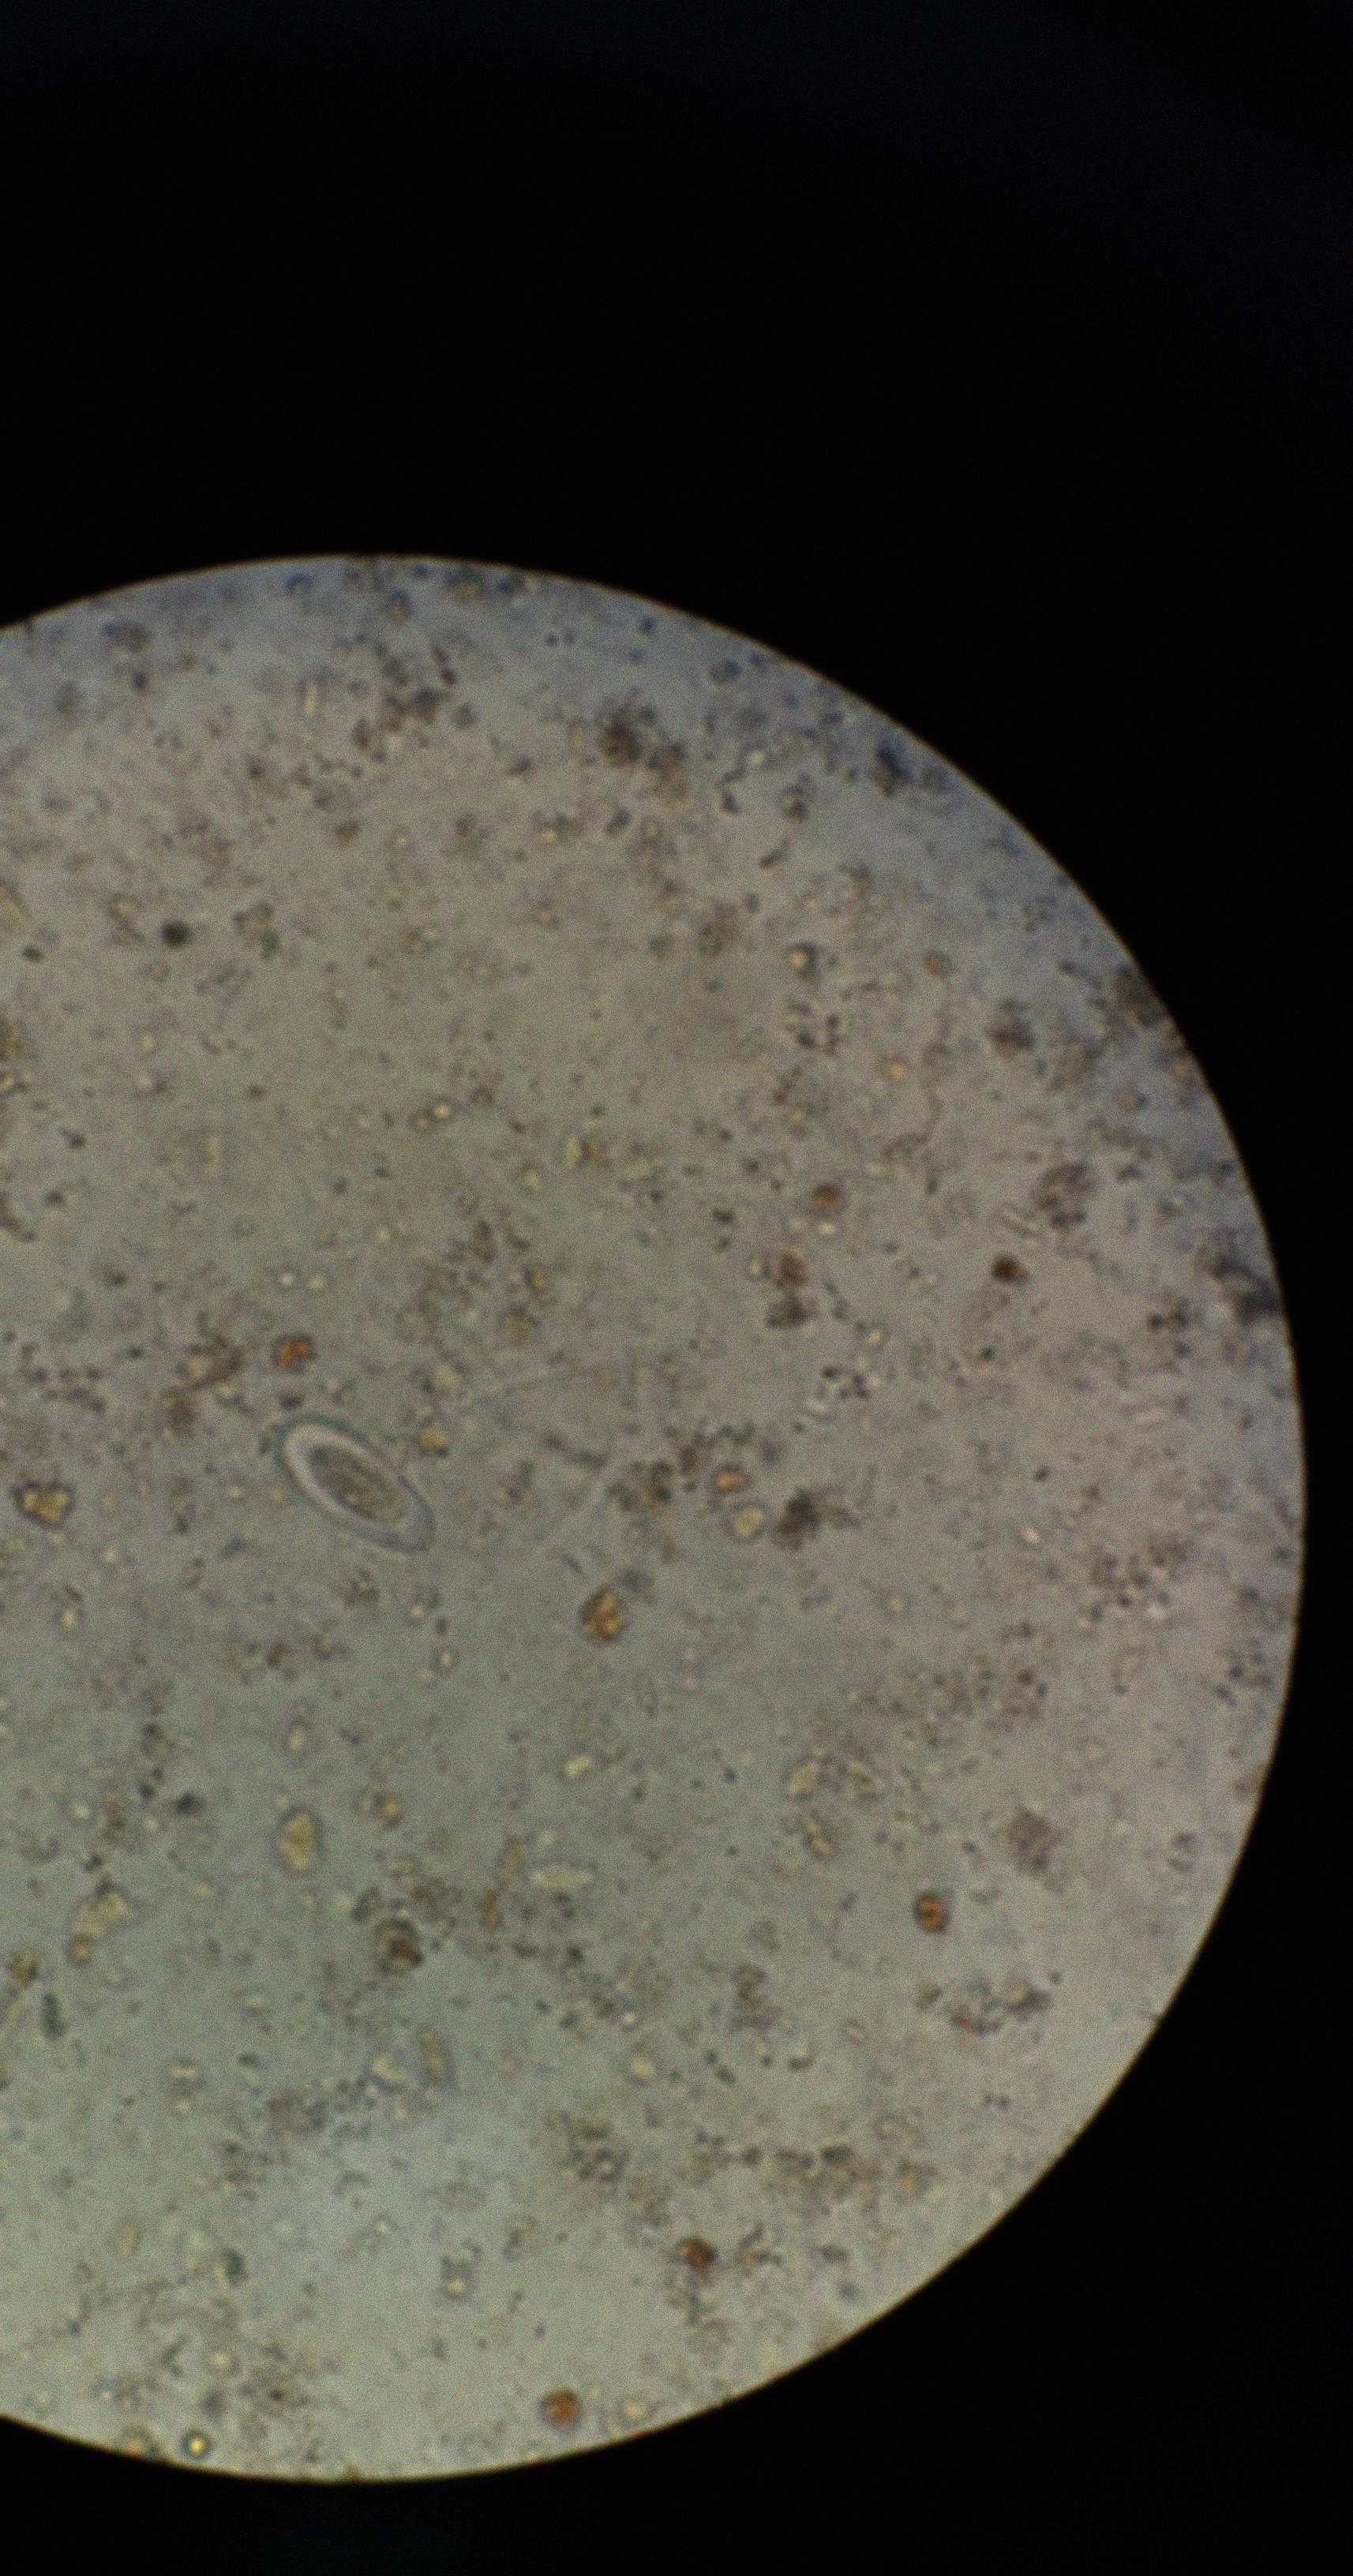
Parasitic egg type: Enterobius vermicularis